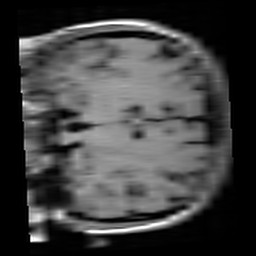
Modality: T1w
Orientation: coronal
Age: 22
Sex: female
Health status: healthy
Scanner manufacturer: siemens
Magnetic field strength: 3 T
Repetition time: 4.1 s
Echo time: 0.0085 s